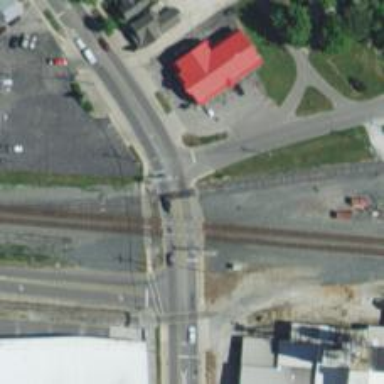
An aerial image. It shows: Railway crossing.